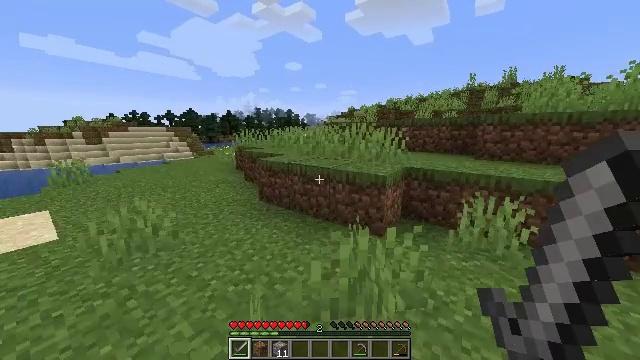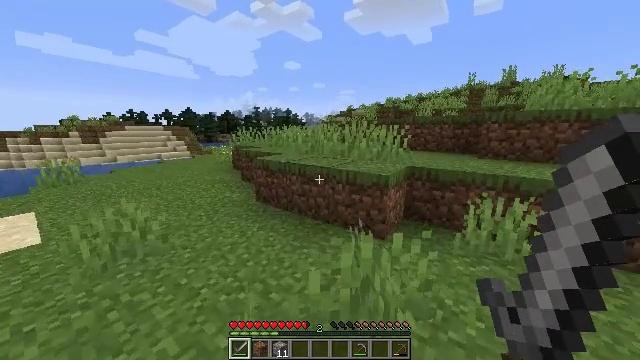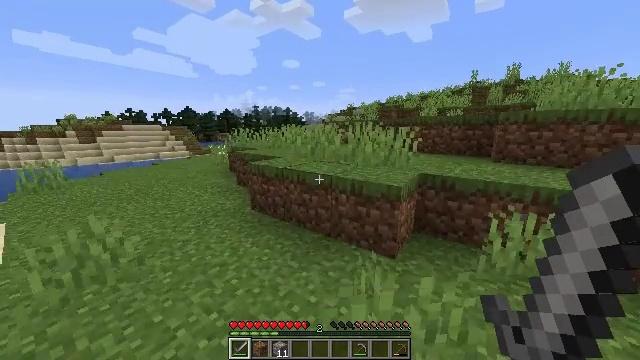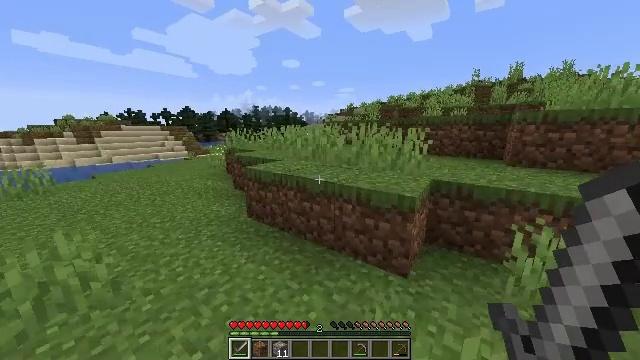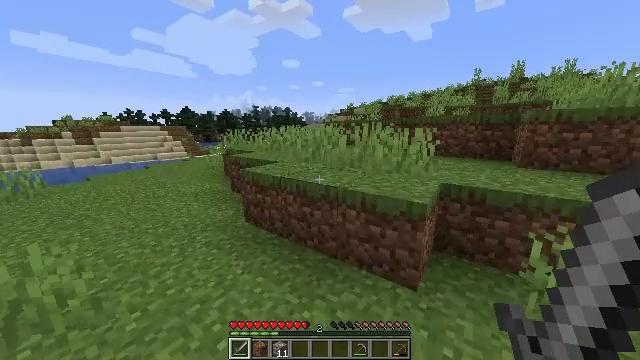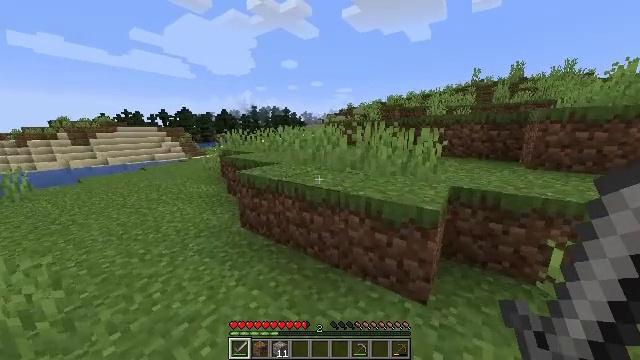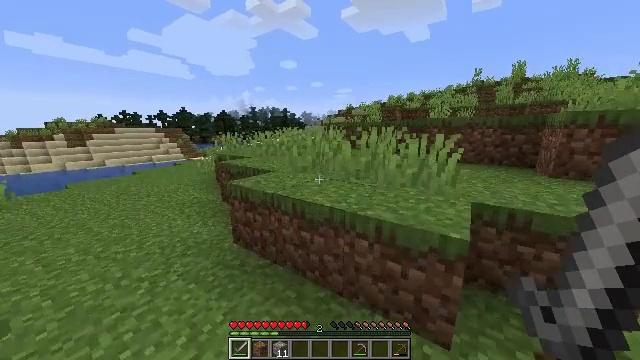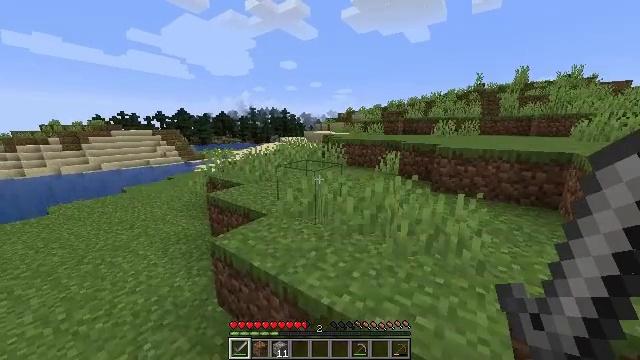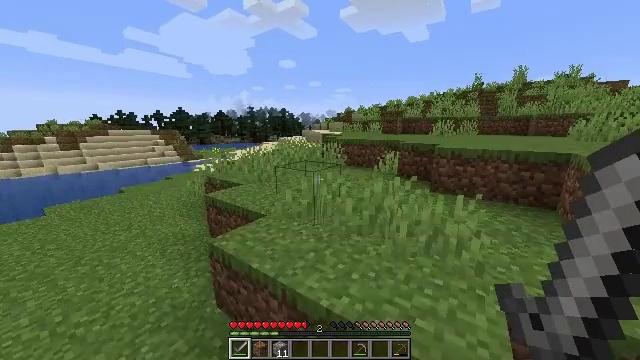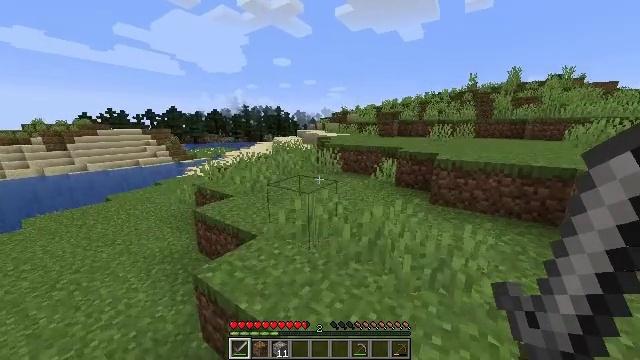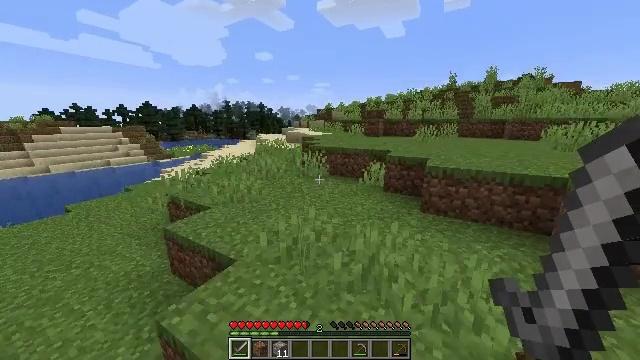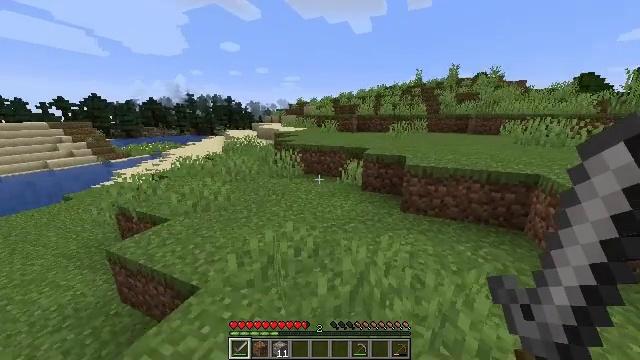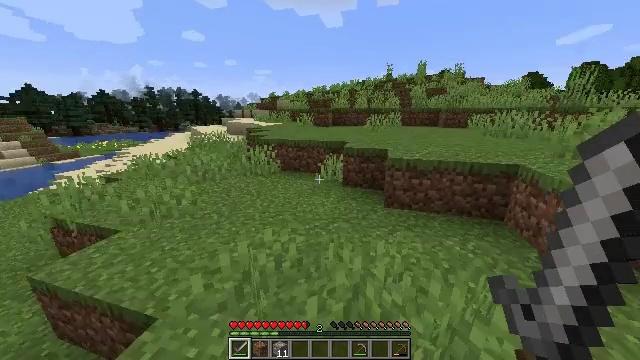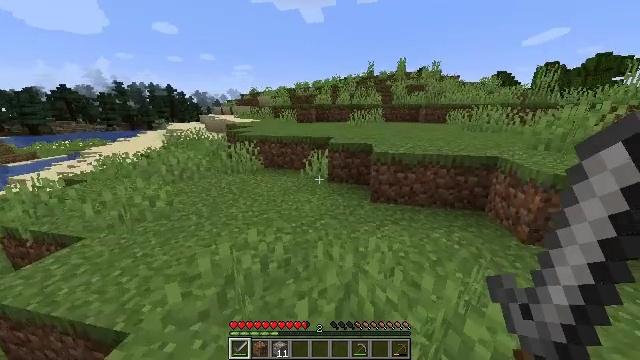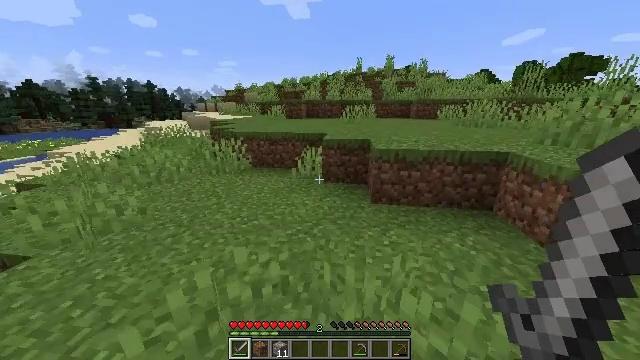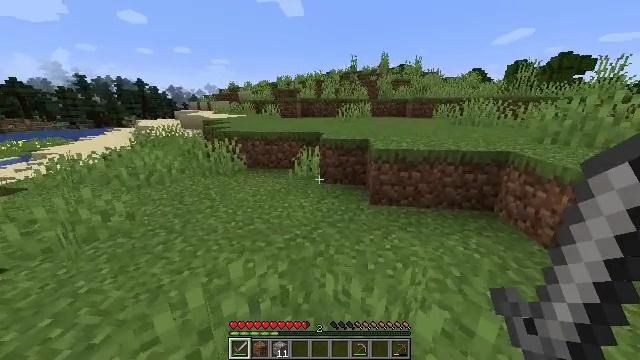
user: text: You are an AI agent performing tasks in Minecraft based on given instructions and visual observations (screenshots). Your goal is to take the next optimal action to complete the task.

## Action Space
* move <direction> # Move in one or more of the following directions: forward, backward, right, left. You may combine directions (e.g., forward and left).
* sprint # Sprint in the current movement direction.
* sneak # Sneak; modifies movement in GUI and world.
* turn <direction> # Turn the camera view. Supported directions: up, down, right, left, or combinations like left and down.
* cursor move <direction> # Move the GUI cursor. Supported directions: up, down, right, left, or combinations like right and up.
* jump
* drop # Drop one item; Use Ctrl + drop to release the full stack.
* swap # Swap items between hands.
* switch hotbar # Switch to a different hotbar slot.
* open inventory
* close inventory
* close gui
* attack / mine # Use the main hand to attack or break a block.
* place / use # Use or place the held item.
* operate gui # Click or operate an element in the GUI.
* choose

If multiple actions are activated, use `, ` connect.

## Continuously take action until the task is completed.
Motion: motion action
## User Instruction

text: Attack the white bed to collect it.
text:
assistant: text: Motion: move forward
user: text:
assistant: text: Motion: move forward
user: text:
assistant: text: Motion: move forward
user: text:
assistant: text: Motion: move forward
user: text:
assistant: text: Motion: move forward
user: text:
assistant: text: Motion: move forward, jump
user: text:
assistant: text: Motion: move forward, jump
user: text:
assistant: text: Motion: move forward, jump
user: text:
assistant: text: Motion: move forward, turn right, jump
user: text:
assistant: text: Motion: move forward, turn right and down, jump
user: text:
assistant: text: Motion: move forward, turn right and down, jump
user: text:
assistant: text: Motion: move forward, turn right and down
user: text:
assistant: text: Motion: move forward, turn right
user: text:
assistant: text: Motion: move forward, turn right
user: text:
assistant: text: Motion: move forward, turn right
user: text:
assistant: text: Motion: move forward
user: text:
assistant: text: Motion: move forward
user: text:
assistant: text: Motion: move forward
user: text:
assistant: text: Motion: move forward
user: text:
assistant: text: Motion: move forward
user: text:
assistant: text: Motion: move forward, turn right
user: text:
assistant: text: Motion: move forward, turn right
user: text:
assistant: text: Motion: move forward, turn right
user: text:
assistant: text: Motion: move forward, jump
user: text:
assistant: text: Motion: move forward, jump
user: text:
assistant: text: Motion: move forward, jump
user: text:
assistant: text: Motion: move forward, jump
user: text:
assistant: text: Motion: move forward, jump
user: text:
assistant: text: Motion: move forward, jump
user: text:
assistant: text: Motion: move forward, jump